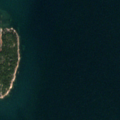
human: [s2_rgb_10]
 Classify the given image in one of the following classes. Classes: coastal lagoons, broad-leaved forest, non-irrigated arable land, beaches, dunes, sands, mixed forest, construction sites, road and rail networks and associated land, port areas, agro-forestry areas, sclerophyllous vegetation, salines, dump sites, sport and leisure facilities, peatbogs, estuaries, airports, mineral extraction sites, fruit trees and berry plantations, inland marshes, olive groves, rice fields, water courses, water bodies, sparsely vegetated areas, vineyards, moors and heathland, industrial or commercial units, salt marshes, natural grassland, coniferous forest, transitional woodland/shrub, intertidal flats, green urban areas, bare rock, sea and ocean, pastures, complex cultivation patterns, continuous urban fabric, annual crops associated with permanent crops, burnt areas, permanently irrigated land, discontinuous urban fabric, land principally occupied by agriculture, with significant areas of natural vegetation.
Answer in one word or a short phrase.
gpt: sea and ocean